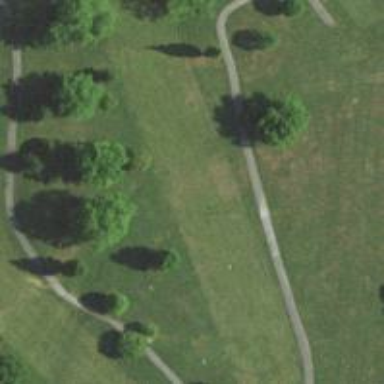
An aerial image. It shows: Golf hole.